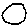
Label: circle